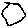
Label: hexagon